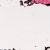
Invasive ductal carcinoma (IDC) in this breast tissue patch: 0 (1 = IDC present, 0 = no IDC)